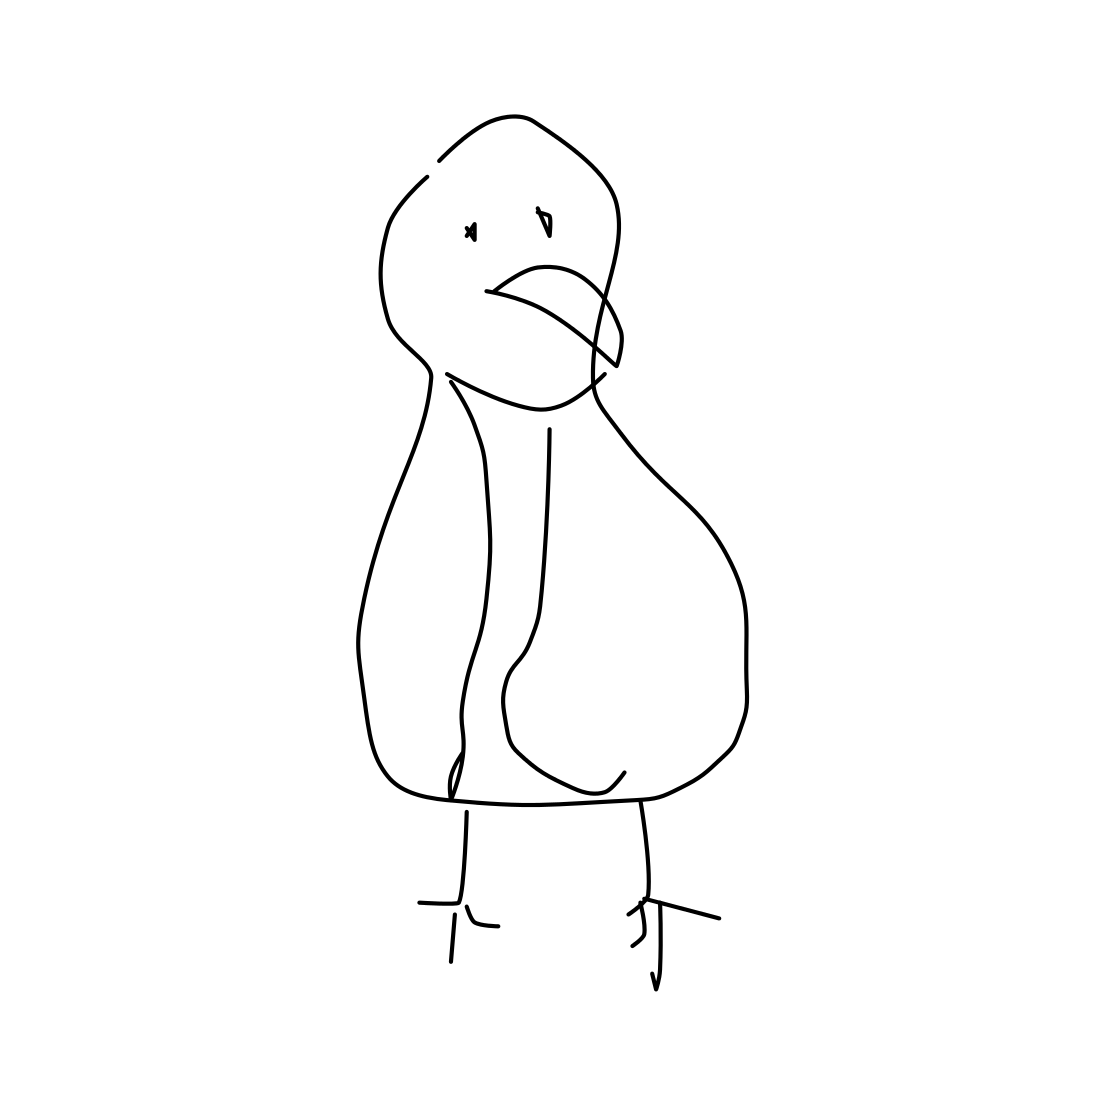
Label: penguin